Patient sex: M
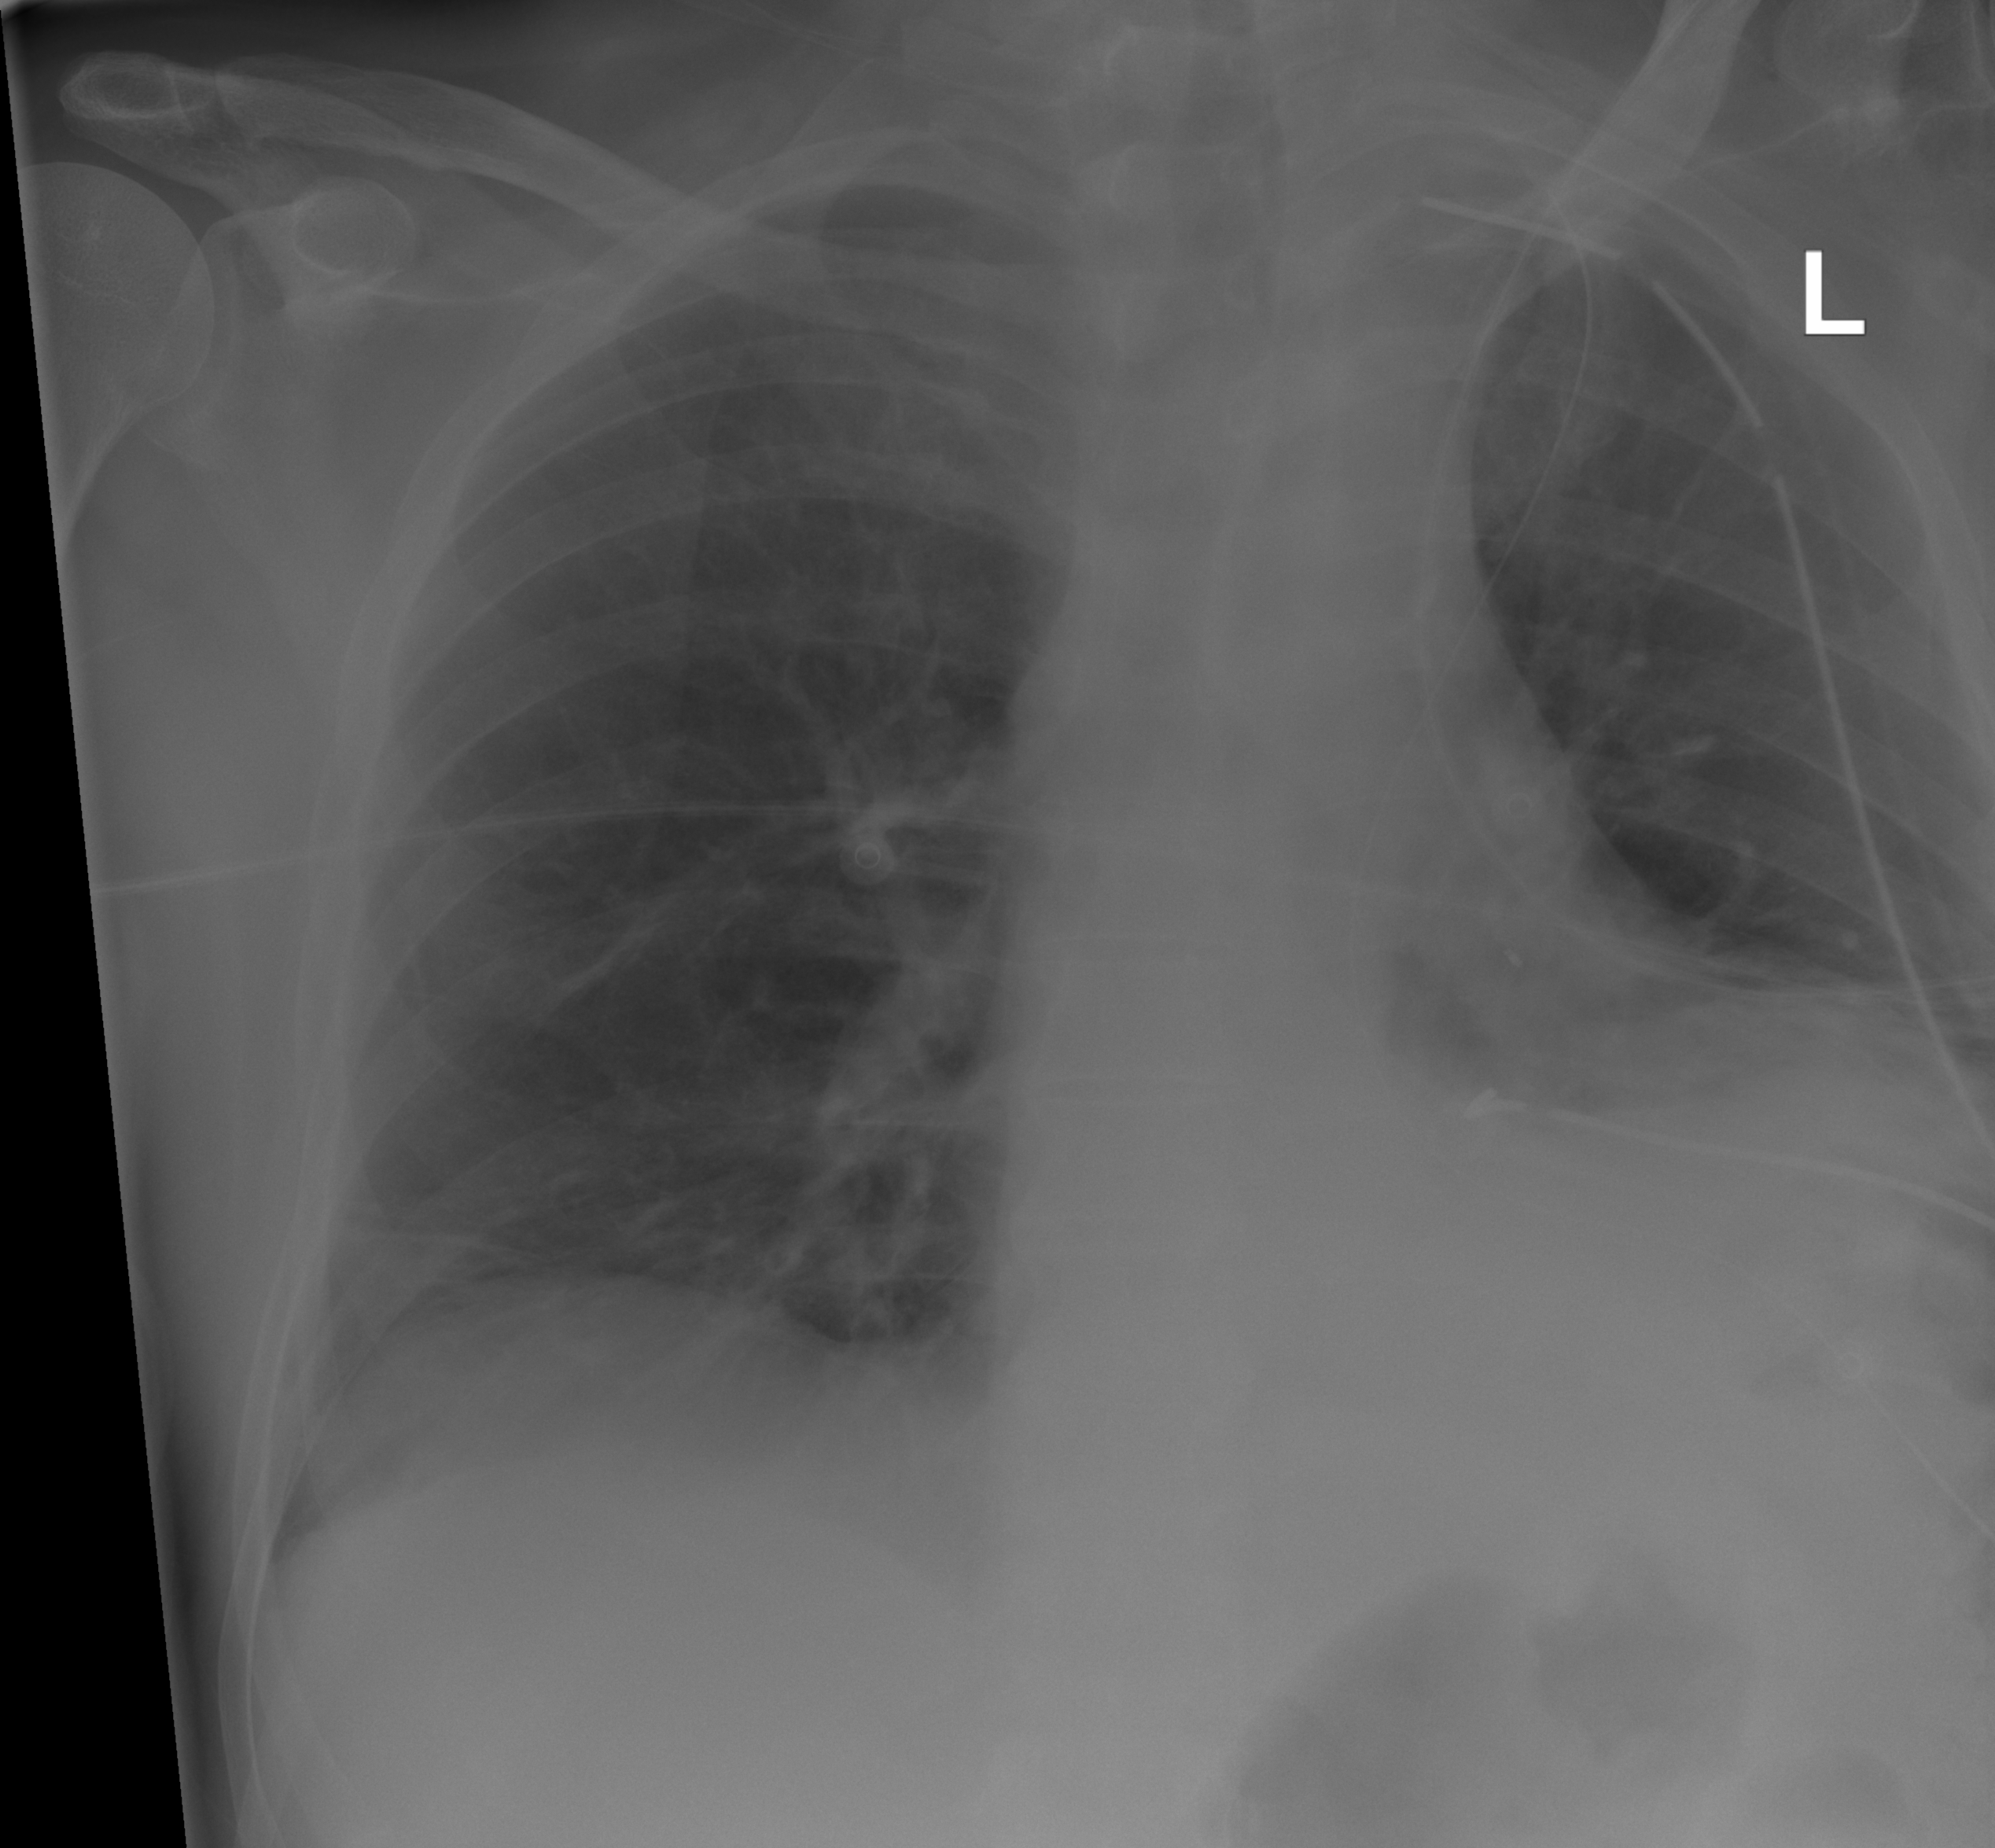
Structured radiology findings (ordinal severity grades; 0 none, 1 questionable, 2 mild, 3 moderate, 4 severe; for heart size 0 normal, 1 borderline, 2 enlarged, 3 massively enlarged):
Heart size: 0
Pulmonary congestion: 0
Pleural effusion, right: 0
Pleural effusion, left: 0
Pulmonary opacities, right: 0
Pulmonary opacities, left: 0
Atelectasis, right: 2
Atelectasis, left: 2